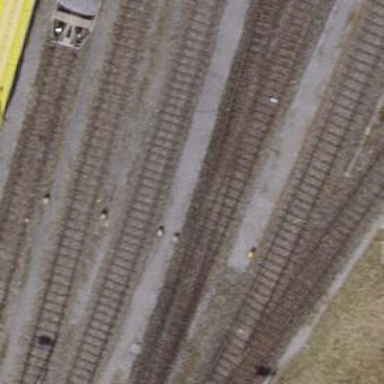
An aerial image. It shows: Rail siding with electrified tracks using contact line.